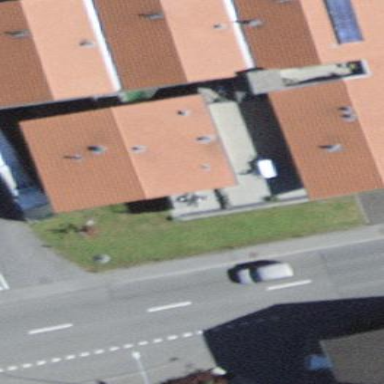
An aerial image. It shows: Residential building.